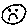
Label: smiley face